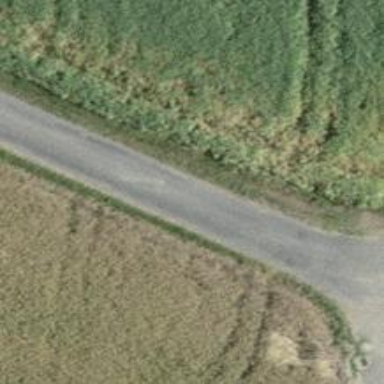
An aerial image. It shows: Unclassified road.